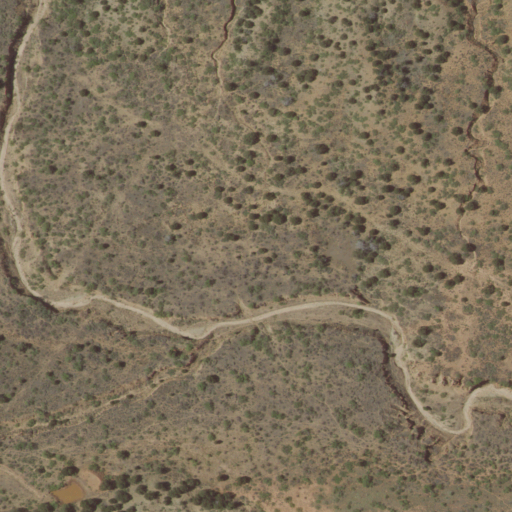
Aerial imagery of valley in New Mexico named Taylor Canyon containing only shrub